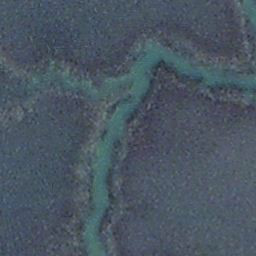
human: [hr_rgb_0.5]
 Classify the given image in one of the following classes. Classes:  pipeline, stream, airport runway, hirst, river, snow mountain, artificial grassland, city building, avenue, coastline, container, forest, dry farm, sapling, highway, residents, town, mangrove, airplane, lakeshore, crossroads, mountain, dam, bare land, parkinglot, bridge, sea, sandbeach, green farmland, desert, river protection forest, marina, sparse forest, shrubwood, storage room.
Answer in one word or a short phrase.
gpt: stream